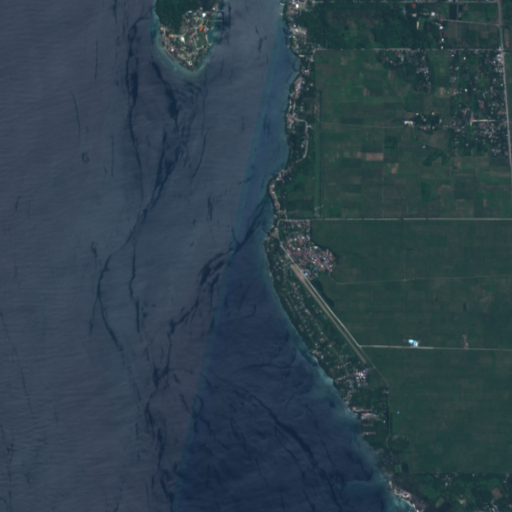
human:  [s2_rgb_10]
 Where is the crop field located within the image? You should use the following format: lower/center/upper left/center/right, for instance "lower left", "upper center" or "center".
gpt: The crop field is located in the upper left of the image.
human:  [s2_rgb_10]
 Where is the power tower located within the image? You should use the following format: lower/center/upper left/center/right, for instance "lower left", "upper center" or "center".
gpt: There is no power tower in the image.